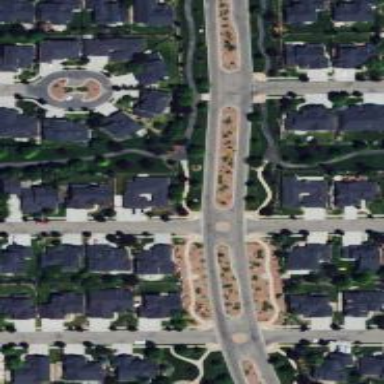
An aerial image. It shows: Turning loop on the road.